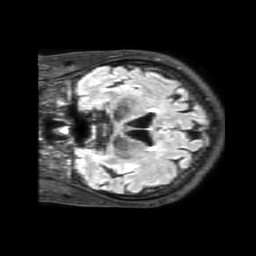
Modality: FLAIR
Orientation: coronal
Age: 67
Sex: male
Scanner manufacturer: philips
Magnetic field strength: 3 T
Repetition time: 4.8 s
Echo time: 0.34 s